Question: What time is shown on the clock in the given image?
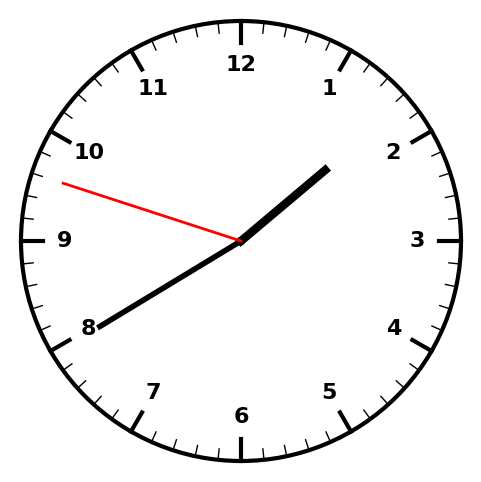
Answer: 01:39:48